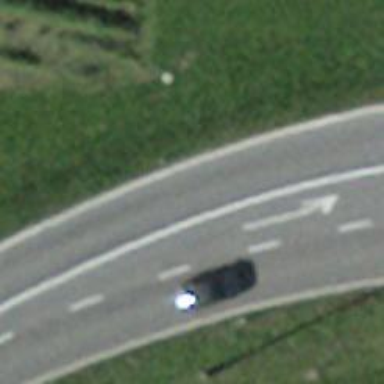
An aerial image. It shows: Asphalt road classified as primary highway.